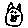
Label: cat